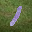
Label: 1